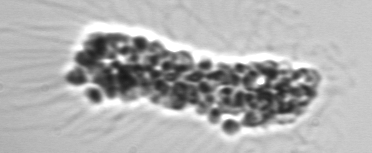
Label: Leptocylindrus_mediterraneus